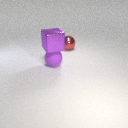
large purple rubber sphere below large purple metal cube